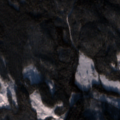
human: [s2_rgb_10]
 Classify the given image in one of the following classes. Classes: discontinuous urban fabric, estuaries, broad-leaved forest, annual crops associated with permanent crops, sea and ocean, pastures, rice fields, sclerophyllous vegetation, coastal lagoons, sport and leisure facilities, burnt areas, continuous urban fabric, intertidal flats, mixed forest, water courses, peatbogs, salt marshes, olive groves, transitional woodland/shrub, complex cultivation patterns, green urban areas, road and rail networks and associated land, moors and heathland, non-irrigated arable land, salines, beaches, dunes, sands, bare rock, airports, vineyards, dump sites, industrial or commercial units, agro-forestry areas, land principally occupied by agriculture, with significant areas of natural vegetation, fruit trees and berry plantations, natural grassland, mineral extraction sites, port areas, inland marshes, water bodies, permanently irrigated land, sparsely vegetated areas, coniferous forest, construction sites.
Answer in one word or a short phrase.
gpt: coniferous forest, transitional woodland/shrub